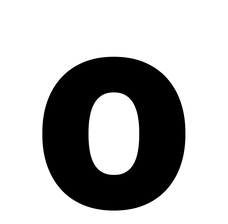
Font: Roboto_Black